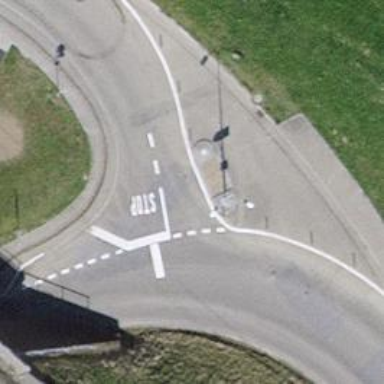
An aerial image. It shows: Unmarked crossing on footway.